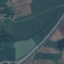
Label: Highway